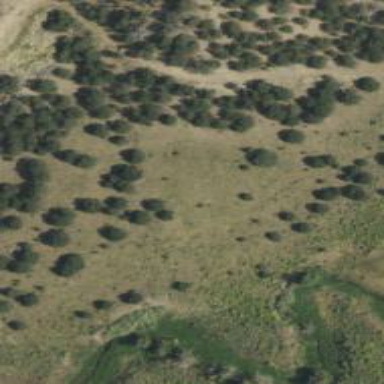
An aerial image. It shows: Natural area with evergreen scrub vegetation consisting of needle-leaved trees.